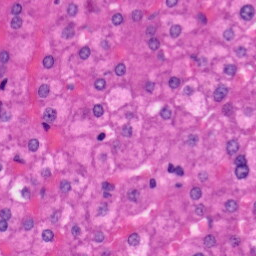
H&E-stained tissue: Liver